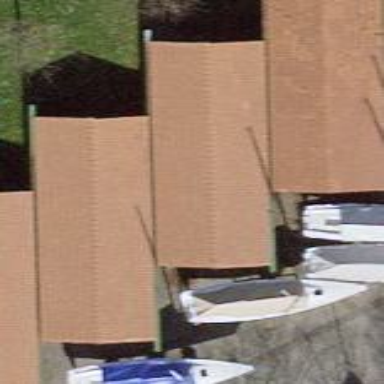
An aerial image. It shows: Shed building.